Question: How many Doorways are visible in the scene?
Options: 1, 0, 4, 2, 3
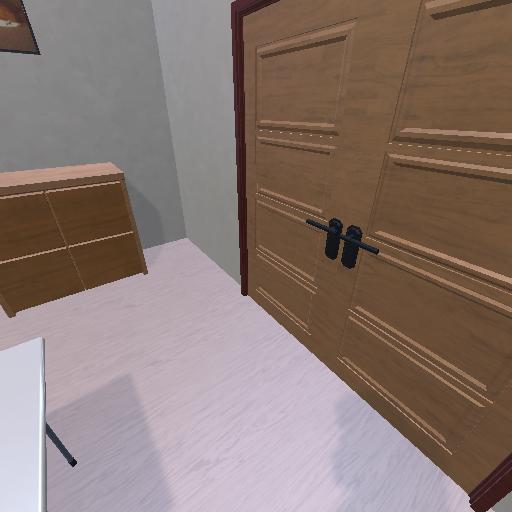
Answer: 1